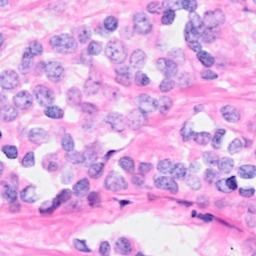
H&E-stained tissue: Breast